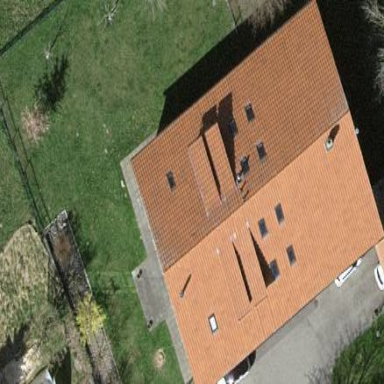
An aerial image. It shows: Simple house.